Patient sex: F
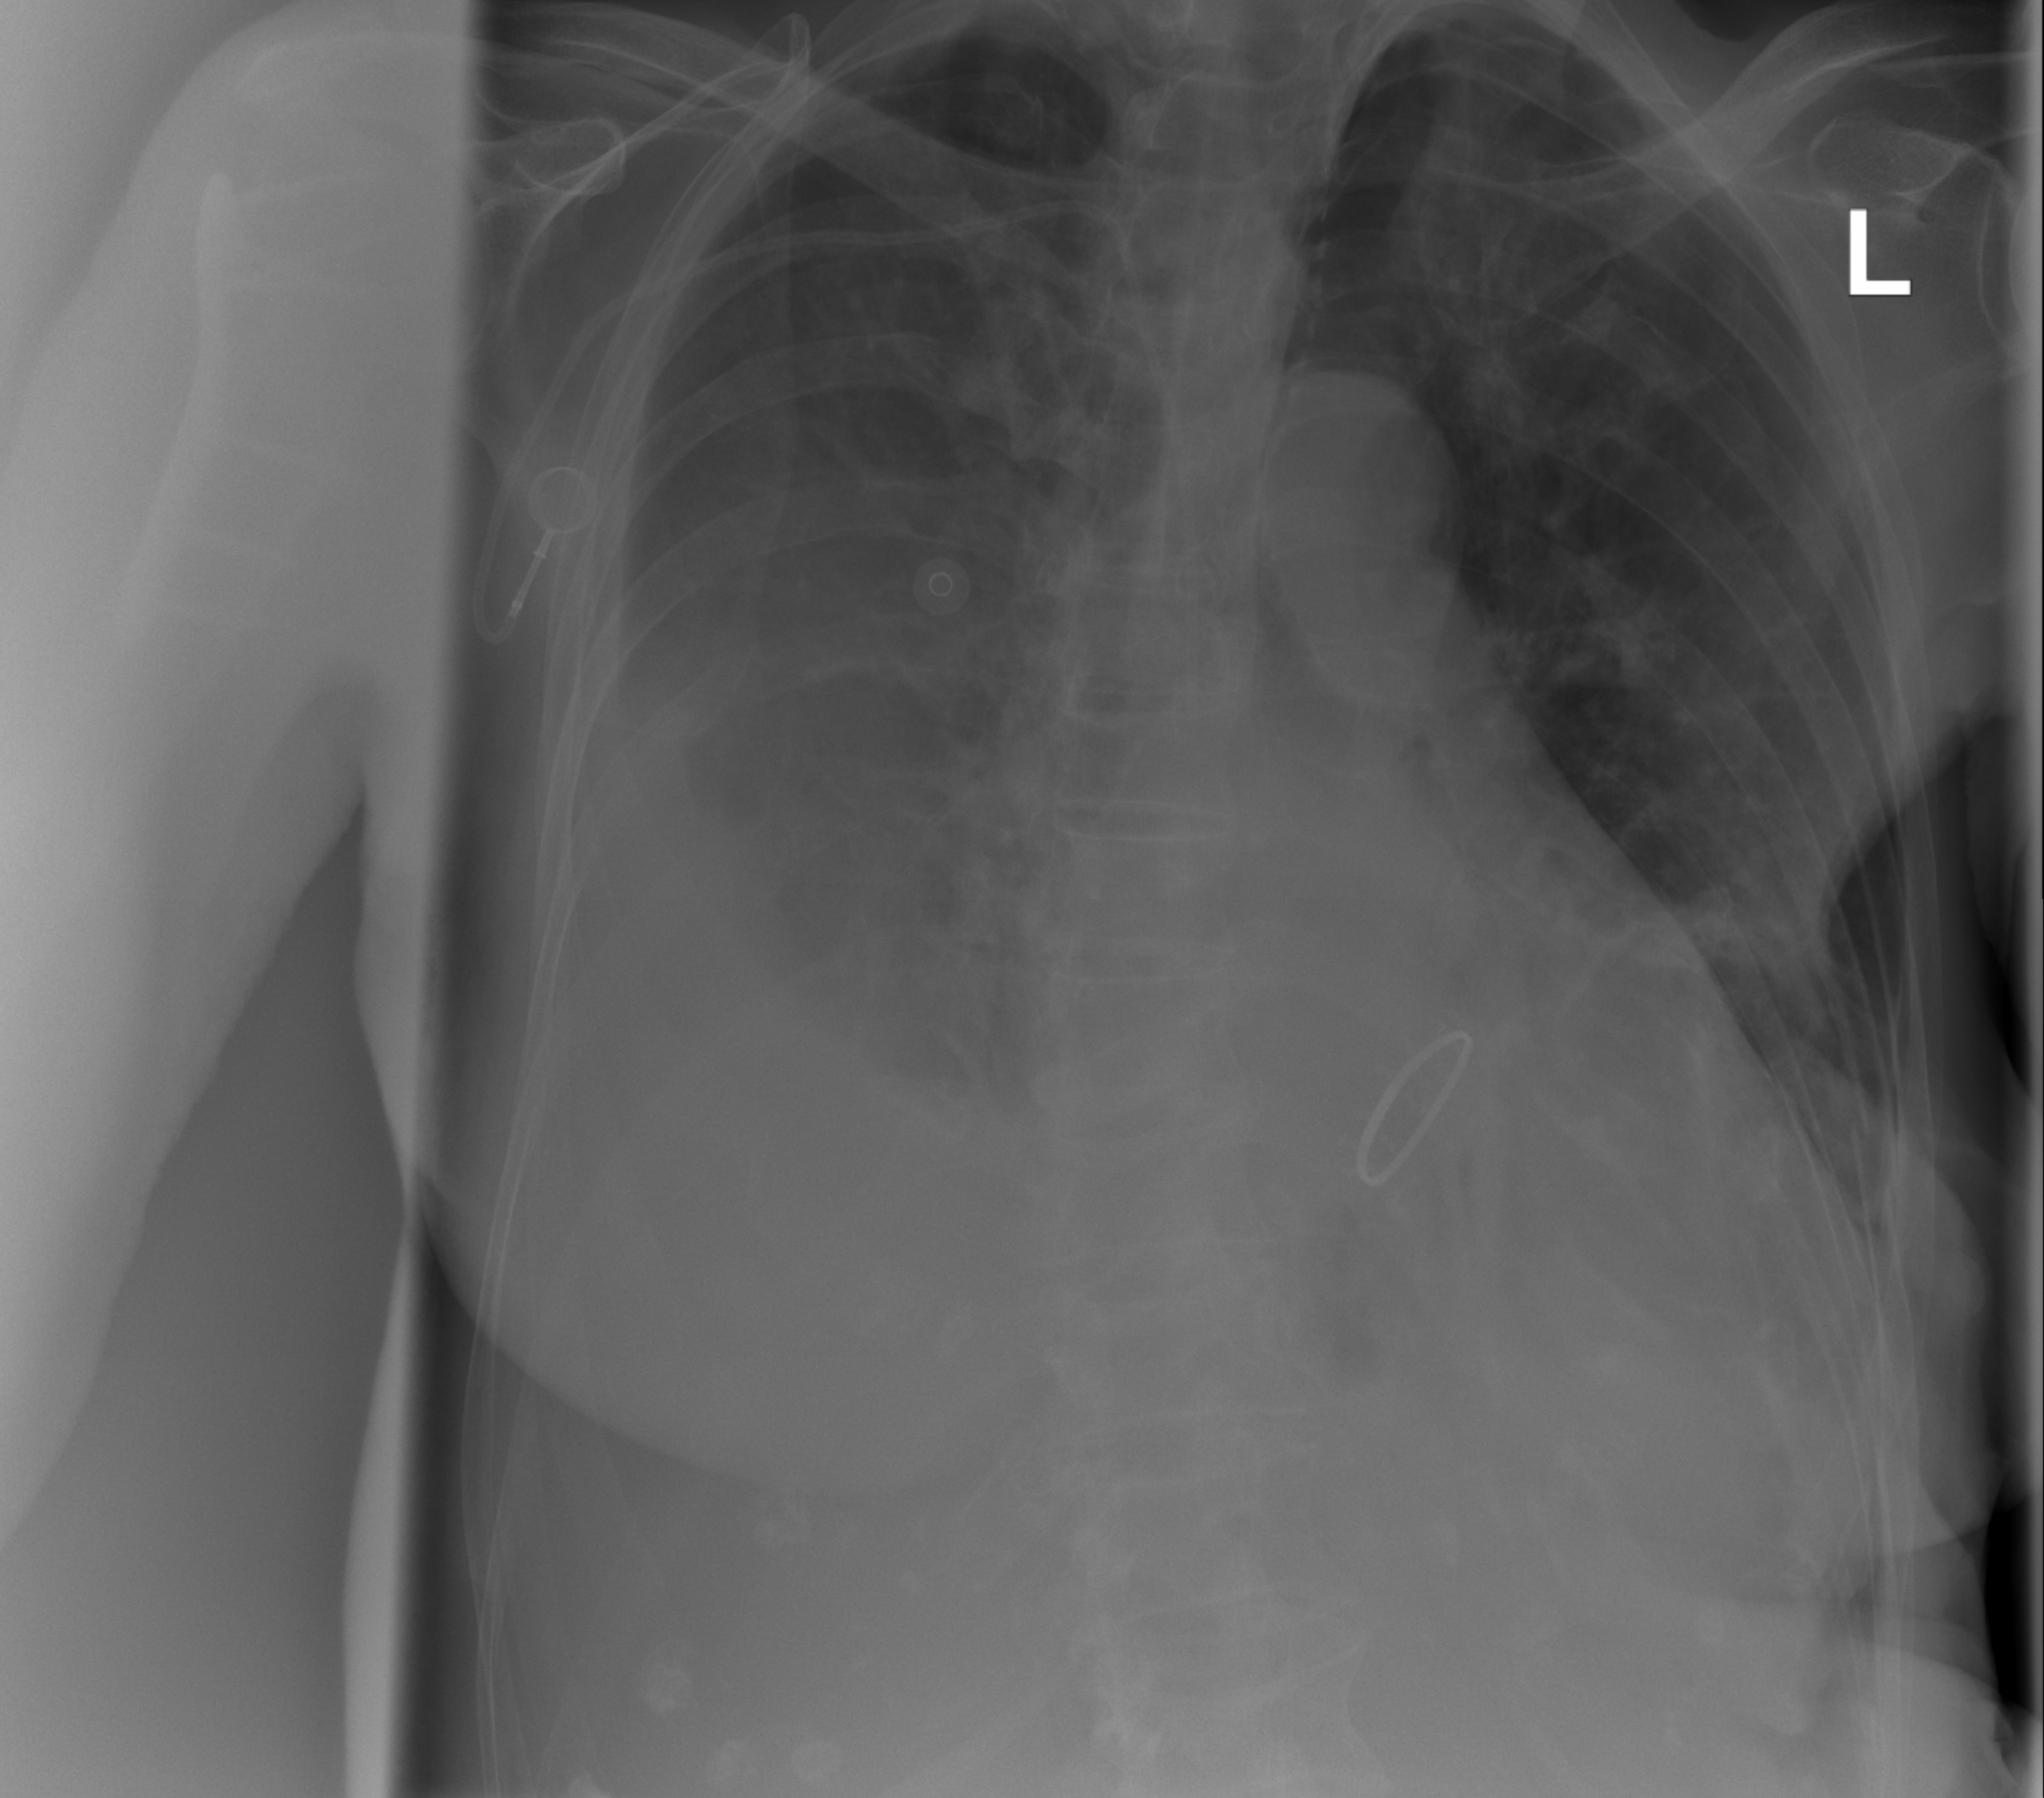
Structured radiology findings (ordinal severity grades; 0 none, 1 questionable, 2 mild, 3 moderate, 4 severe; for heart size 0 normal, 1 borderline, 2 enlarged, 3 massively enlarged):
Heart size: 2
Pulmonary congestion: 0
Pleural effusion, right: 3
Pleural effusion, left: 0
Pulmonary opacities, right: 2
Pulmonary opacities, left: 1
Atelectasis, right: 2
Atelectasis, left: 2